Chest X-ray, PA view. Patient: 66 years old, sex F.
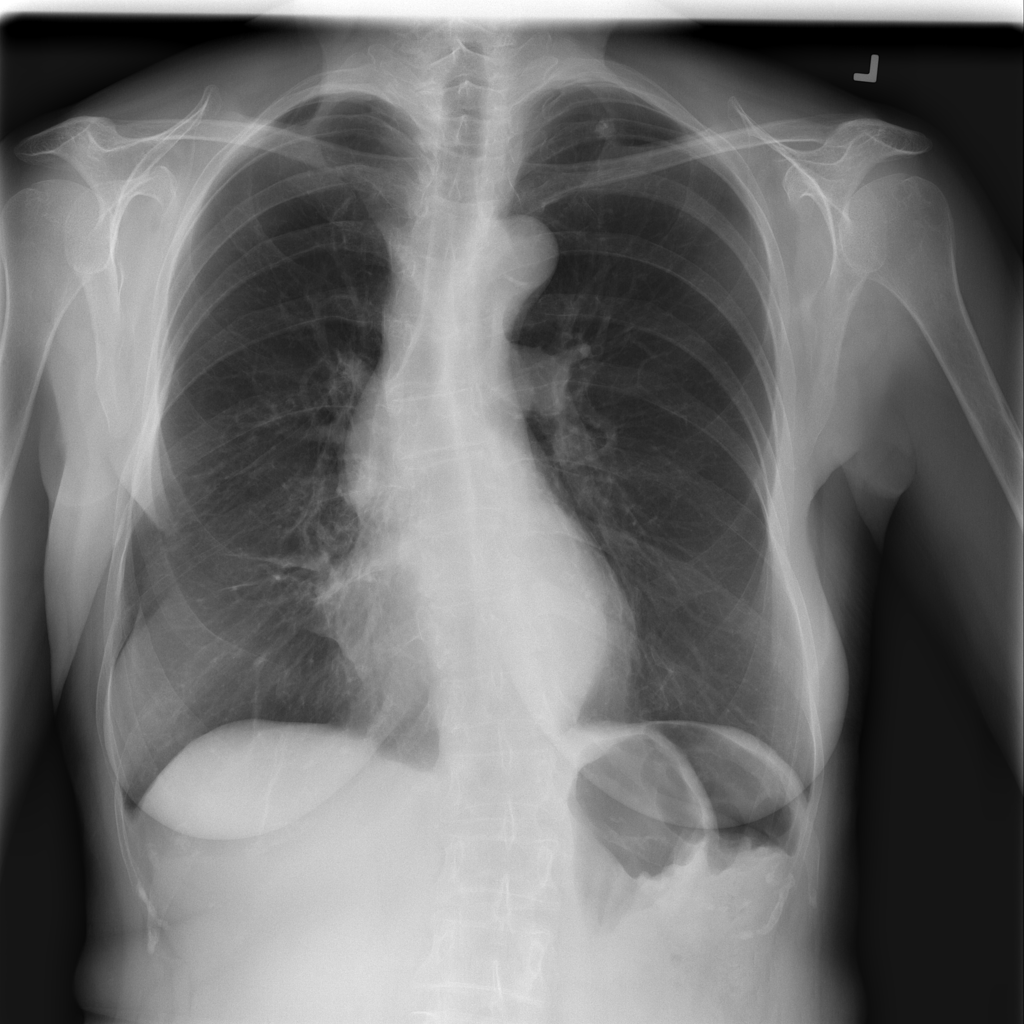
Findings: Nodule